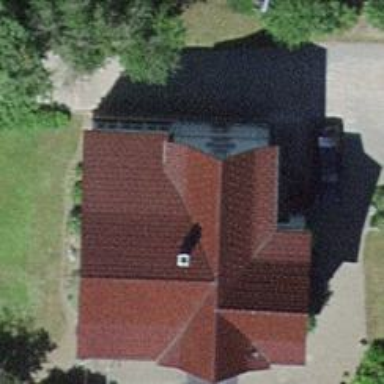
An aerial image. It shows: Detached building with gabled roof.